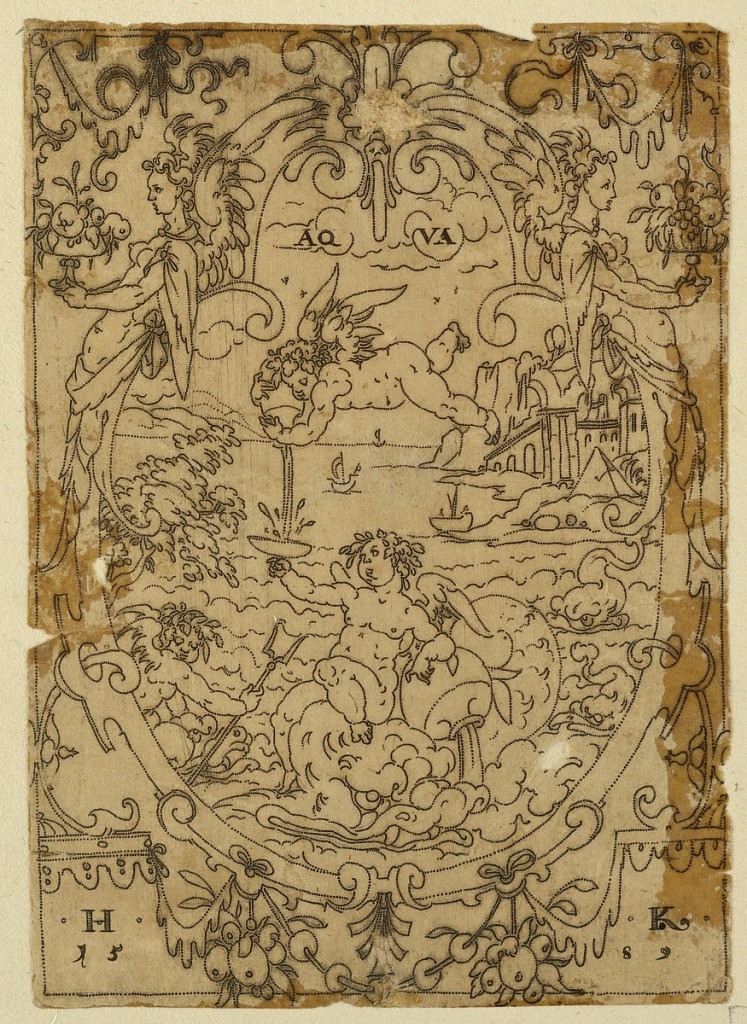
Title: Aqua, allegory of Water from The Four Elements
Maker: Hans Kellerthaler, German, ca 1562 – 1611
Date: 1589
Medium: Punched engraving on laid paper
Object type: Print
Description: Within an ornament border, a male figure riding a sea monster. Above, a putto pouring liquid from a vessel